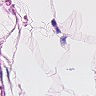
Metastatic tissue present: no